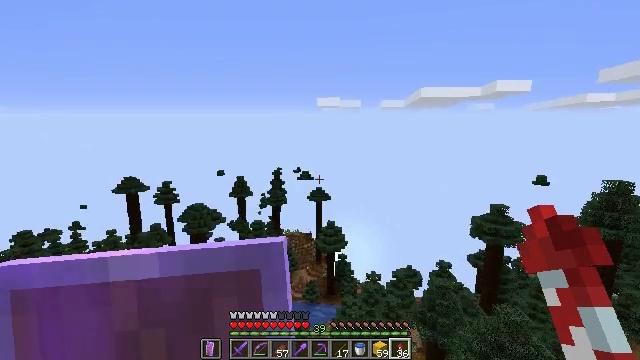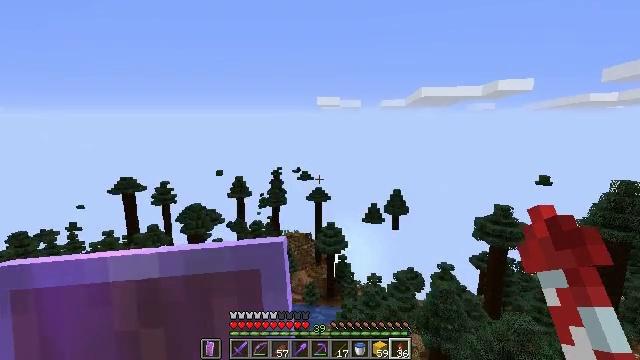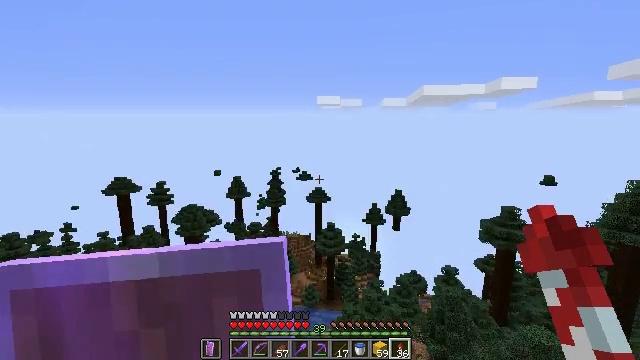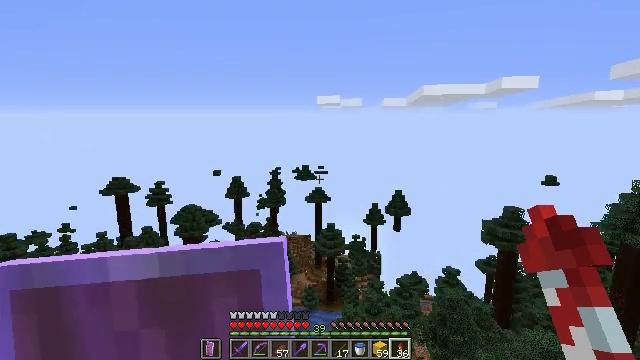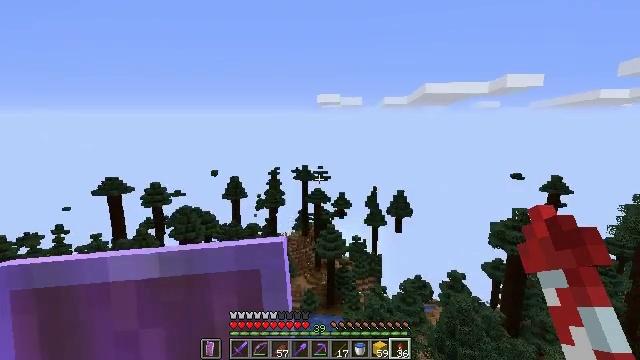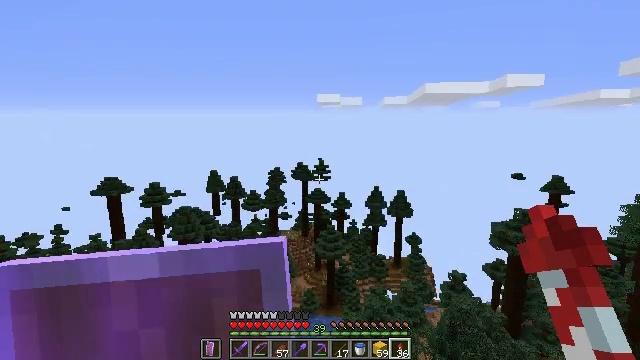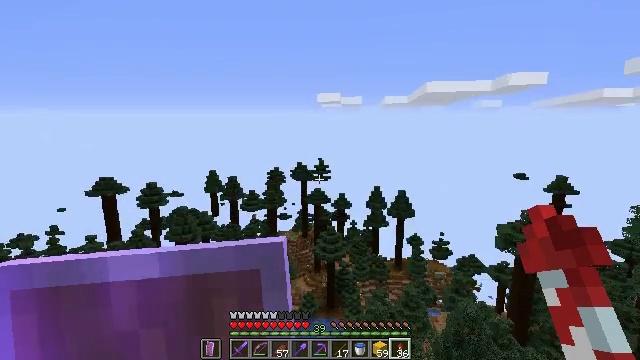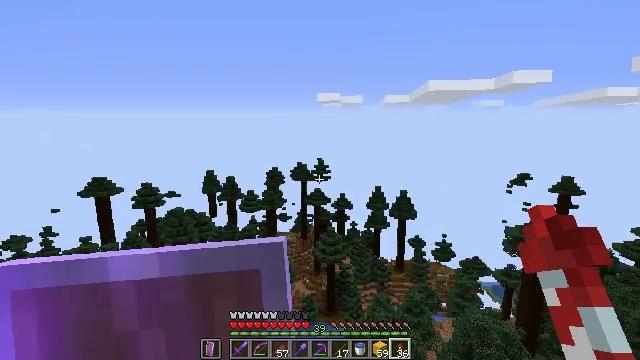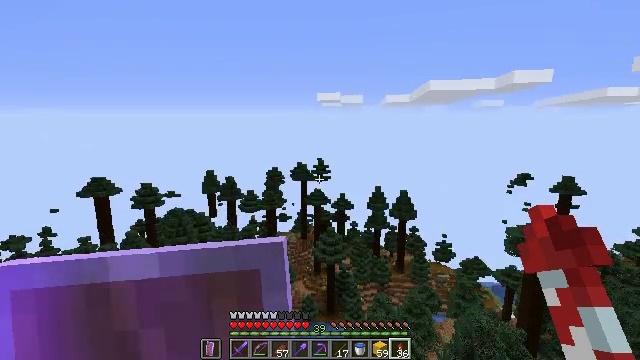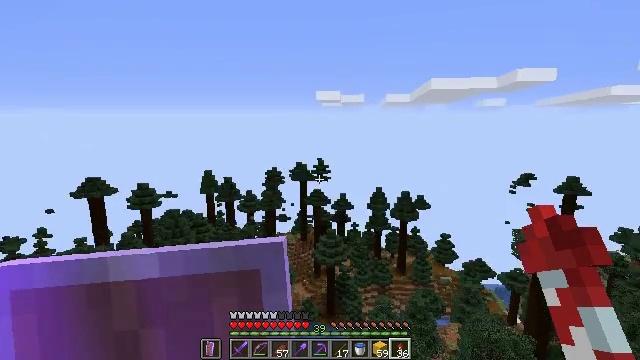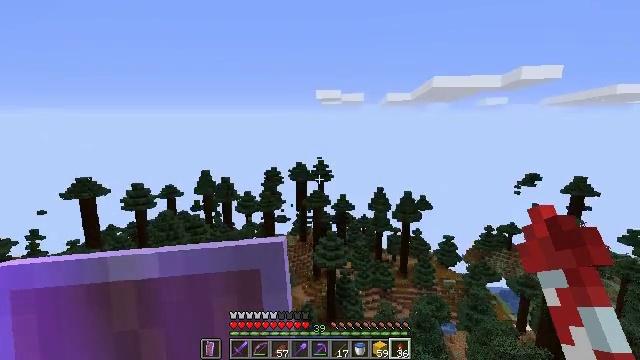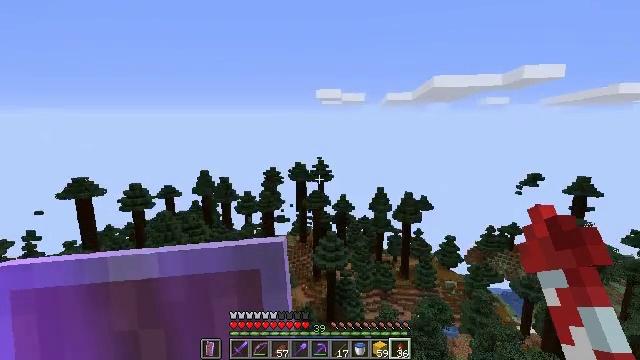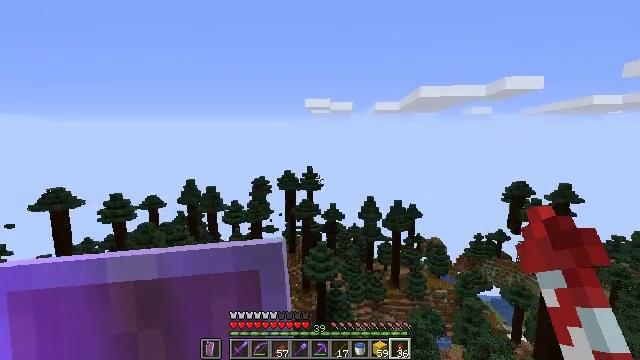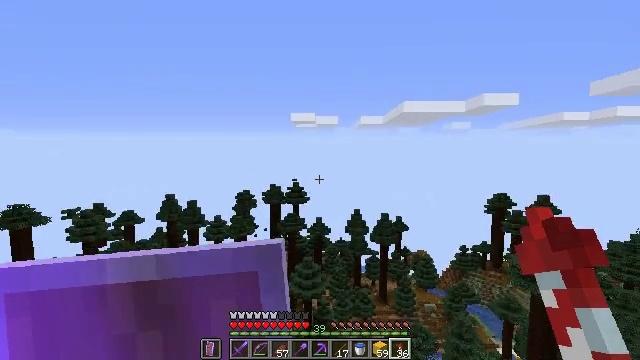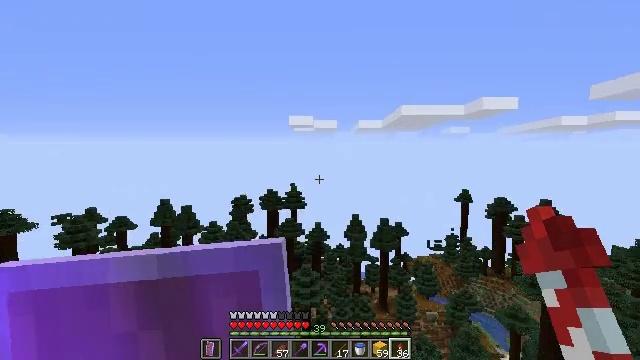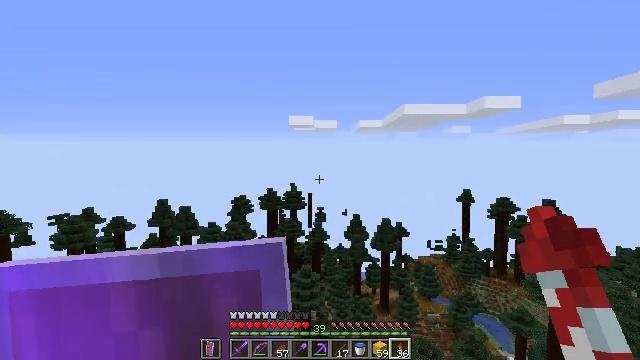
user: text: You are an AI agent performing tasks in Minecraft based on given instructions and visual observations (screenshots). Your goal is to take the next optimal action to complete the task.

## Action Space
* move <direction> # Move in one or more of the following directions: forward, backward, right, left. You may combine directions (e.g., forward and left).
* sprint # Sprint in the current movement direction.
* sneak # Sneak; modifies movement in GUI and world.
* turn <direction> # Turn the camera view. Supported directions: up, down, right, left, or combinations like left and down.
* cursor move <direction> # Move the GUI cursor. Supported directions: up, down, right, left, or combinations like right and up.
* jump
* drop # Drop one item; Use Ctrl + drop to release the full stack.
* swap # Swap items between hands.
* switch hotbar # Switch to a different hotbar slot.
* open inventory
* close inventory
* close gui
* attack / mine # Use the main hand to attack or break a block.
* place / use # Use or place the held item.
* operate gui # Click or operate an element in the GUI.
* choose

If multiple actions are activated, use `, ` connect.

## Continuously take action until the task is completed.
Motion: motion action
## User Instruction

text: craft item cyan carpet
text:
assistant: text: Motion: no_op
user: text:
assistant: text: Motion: no_op
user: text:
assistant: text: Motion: no_op
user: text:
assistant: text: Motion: no_op
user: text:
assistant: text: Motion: no_op
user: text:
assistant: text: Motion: no_op
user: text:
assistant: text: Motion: no_op
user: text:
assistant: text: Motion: no_op
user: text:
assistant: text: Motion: no_op
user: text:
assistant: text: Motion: no_op
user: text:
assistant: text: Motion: no_op
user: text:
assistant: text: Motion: turn right and up
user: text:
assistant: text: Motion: turn right and up
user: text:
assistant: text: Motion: turn up
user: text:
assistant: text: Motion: no_op
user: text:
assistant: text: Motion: no_op
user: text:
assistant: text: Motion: no_op
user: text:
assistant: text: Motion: no_op
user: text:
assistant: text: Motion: no_op
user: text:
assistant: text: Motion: no_op
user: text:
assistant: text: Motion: no_op
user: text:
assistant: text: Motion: no_op
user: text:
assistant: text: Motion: no_op
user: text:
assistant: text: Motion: no_op
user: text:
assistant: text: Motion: no_op
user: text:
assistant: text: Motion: no_op
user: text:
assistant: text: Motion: no_op
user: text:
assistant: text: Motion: no_op
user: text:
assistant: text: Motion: no_op
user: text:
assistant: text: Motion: no_op